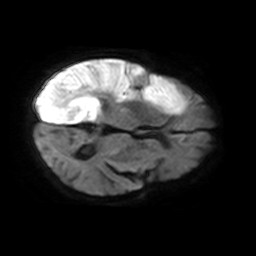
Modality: TRACE
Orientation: axial
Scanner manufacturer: philips
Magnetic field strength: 1.5 T
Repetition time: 4.933 s
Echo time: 0.07843 s